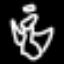
Label: angel